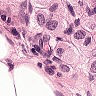
Metastatic tissue present: yes